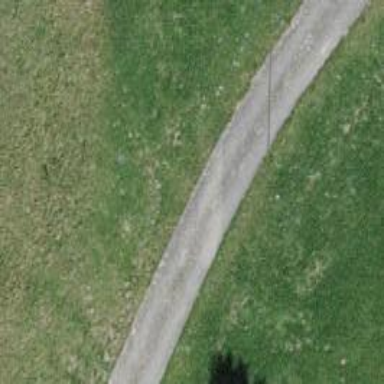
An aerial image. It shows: Well-maintained track road with grade 1 tracktype.